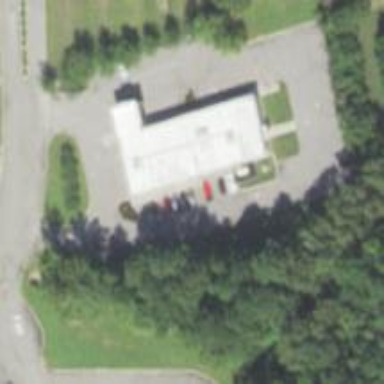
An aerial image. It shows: Clinic.